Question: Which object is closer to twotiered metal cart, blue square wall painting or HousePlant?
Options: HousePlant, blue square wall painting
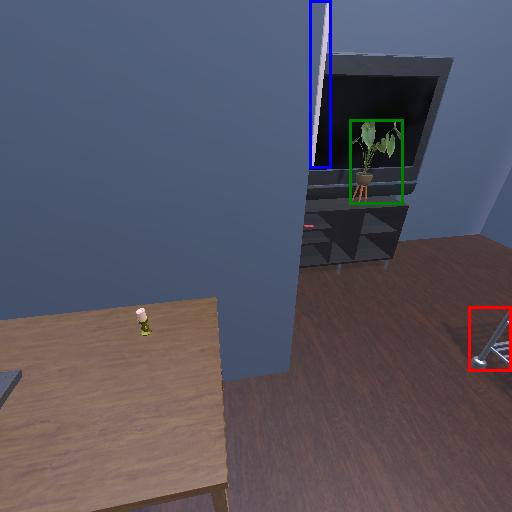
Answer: HousePlant